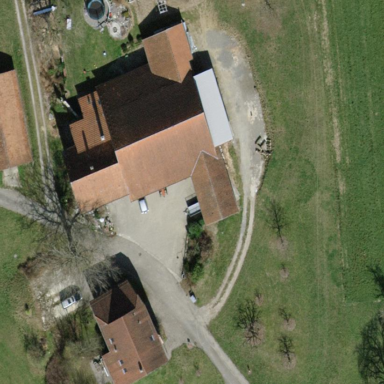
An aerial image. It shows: Farmyard area.